Question: I am trying to get a file from my Server.Mappath("/Test.txt"); file. I am getting an error
code
'''
proteced void lnkDownload_Click(object sender,EventArgs e)
{
string strFileName = lnkDownload.Text;
string path = Server.MapPath("~/Attachments//" + strFileName);
try
{
if (File.Exists(path))
{
byte[] bts = System.IO.File.ReadAllBytes(path);
MemoryStream ms = new MemoryStream(bts);
Response.AddHeader("Content-Disposition", "attachment;filename="" + strFileName + """);
Response.TransmitFile(path);
Response.End();
}
}
catch(Exception ex)
{
throw ex;
}
}
'''
Error :
When code execution reaches to Response.End() there it is giving some unknown error

> exception details showing like above attached image. But final exception comming likeSystem.Threading.ThreadAbortException: Thread was being aborted.at System.Threading.Thread.AbortInternal()at System.Threading.Thread.Abort(Object stateInfo)
at System.Web.HttpResponse.End()
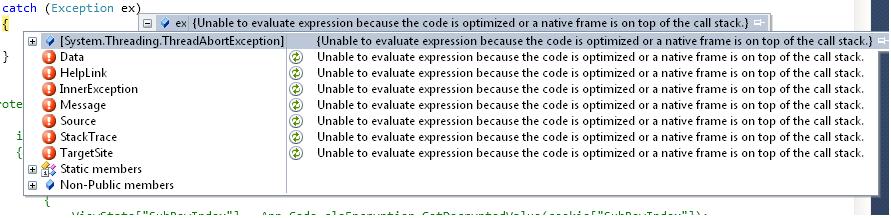
Answer: Got the solution.
it is working on editing the code.
'''
protected void lnkDownload_Click(object sender, EventArgs e)
{
string strFileName = "Test.txt";// lnkDownload.Text;
string path = Server.MapPath("~/Attachments//" + strFileName);
//try
//{
if (File.Exists(path))
{
byte[] bts = System.IO.File.ReadAllBytes(path);
MemoryStream ms = new MemoryStream(bts);
Response.Clear();
Response.AddHeader("Content-Disposition", "attachment;filename="" + strFileName + """);
Response.TransmitFile(path);
Response.End();
}
//}
//catch (Exception ex)
//{
// throw ex;
//}
}
'''
Firstly, I addded the following code at the begining of Page_Load event.
Response.Clear();
Secondly,removed 'Response.End();' into try catch block, it was causing the problem i mentioned earlier.
We can remove it and use it directly.
Response.End(), aborts the current thread. if we call inside a try block,we need to catch the thread abort. if we use a try block, then need to catch the abort and re-throw it.